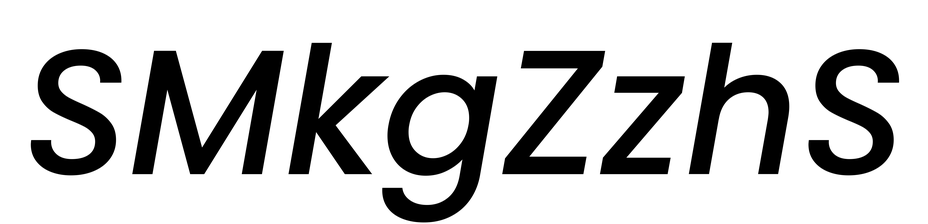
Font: Poppins-MediumItalic